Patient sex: M
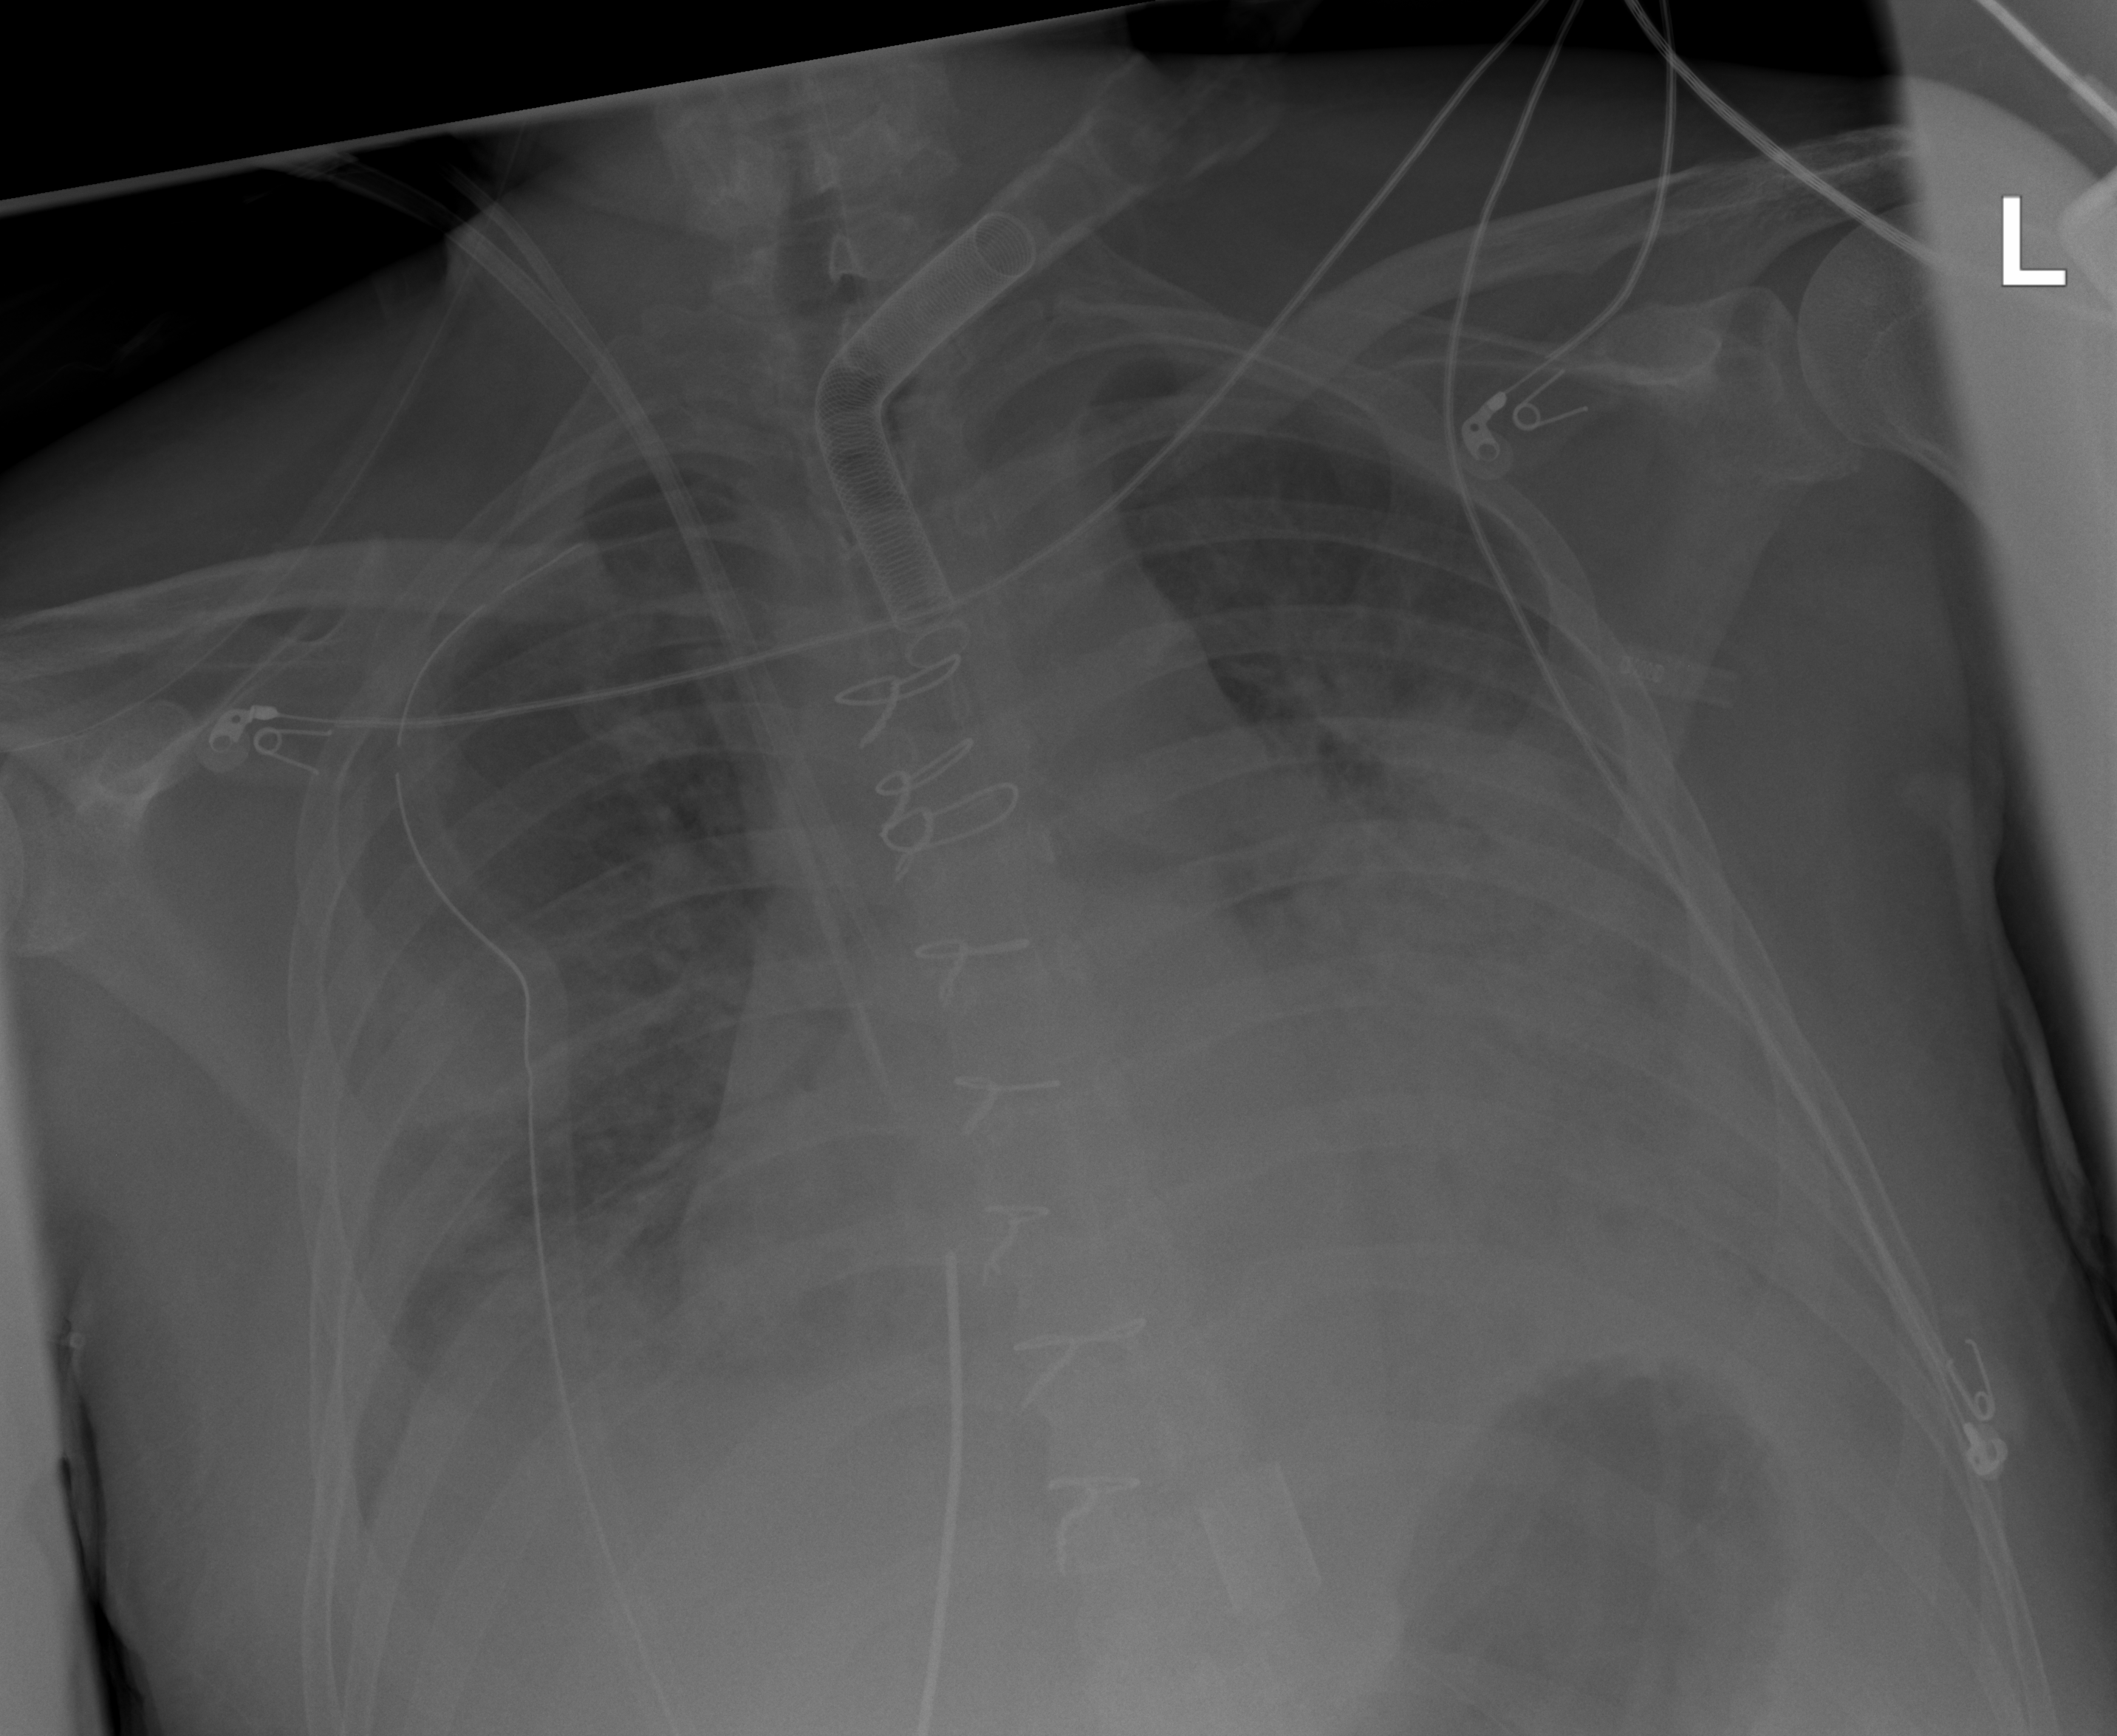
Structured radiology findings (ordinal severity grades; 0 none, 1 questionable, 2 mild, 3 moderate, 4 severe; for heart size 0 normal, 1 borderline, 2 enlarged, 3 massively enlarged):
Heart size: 2
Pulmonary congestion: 2
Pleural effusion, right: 2
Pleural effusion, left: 1
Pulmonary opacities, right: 2
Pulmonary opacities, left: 3
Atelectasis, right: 3
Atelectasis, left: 3